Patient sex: F
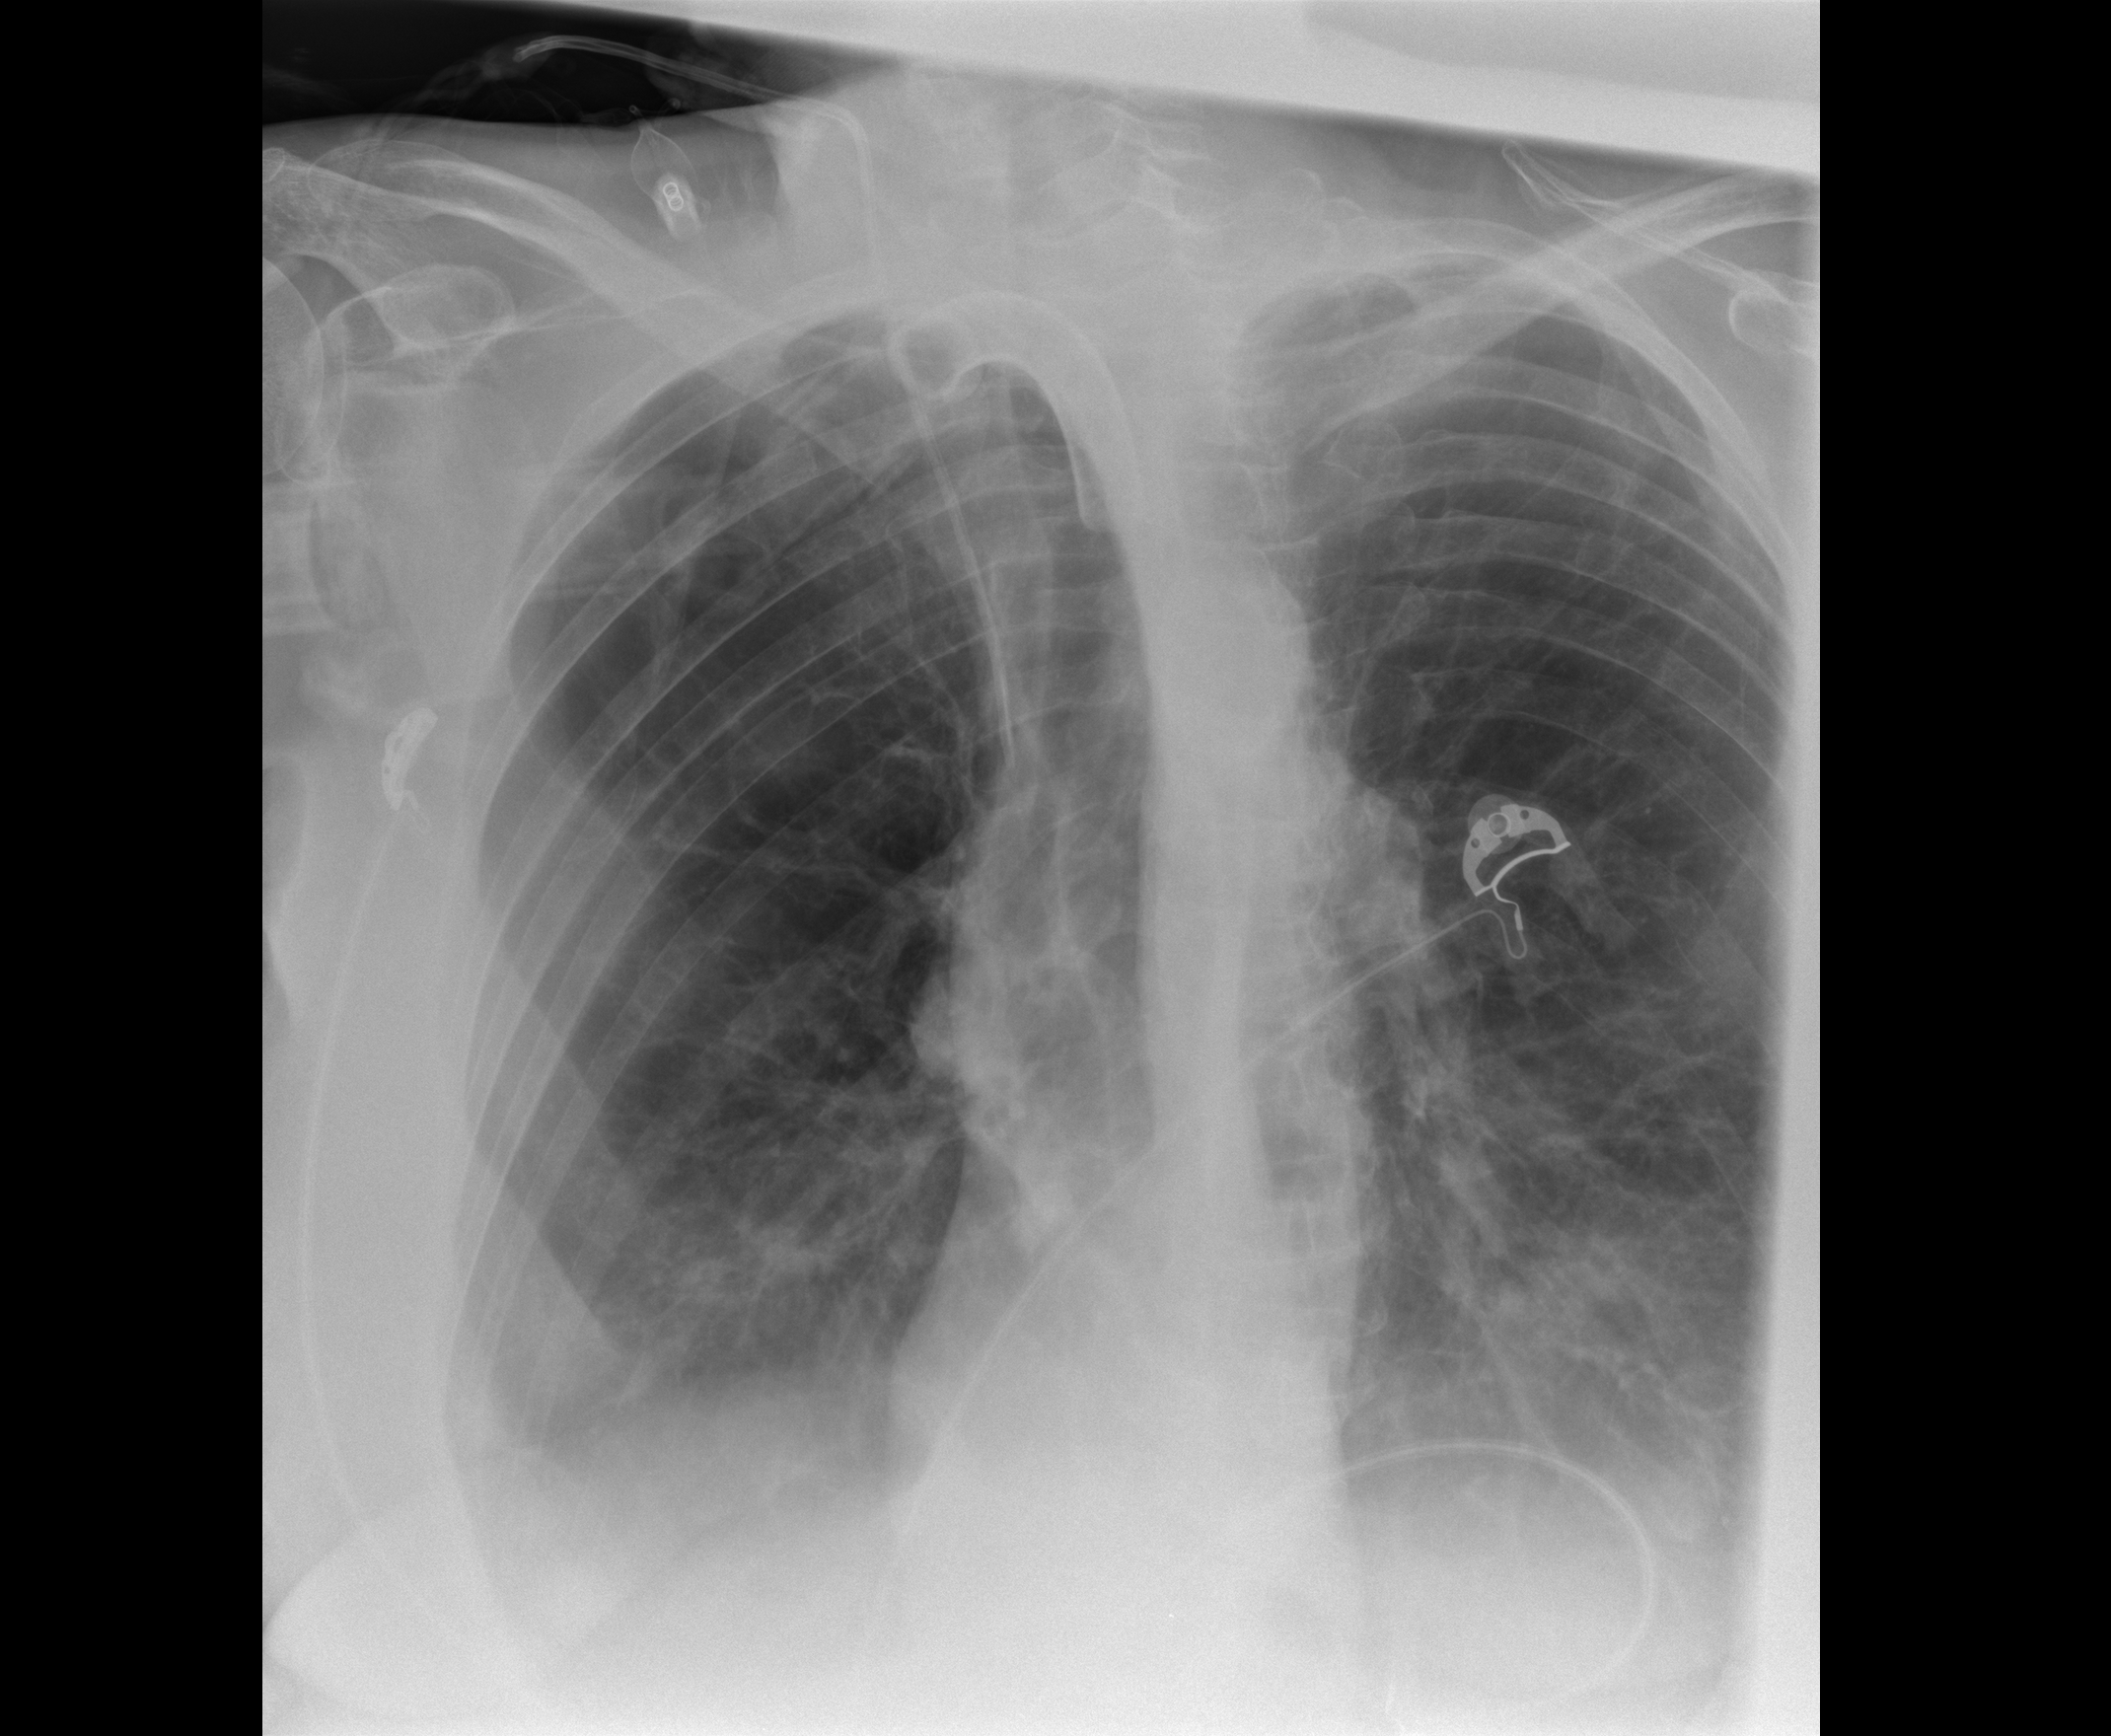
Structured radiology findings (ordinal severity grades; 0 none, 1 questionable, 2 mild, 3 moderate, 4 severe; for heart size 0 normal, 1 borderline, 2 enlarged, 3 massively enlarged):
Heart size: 0
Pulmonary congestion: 0
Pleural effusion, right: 2
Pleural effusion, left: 2
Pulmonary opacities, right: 0
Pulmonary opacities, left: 0
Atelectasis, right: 2
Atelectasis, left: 2